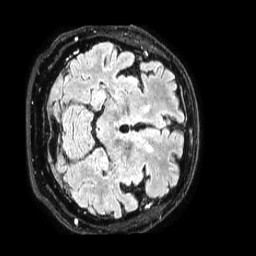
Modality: FLAIR
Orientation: axial
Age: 73
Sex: male
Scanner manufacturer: philips
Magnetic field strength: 1.5 T
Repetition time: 4.8 s
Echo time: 0.3009 s